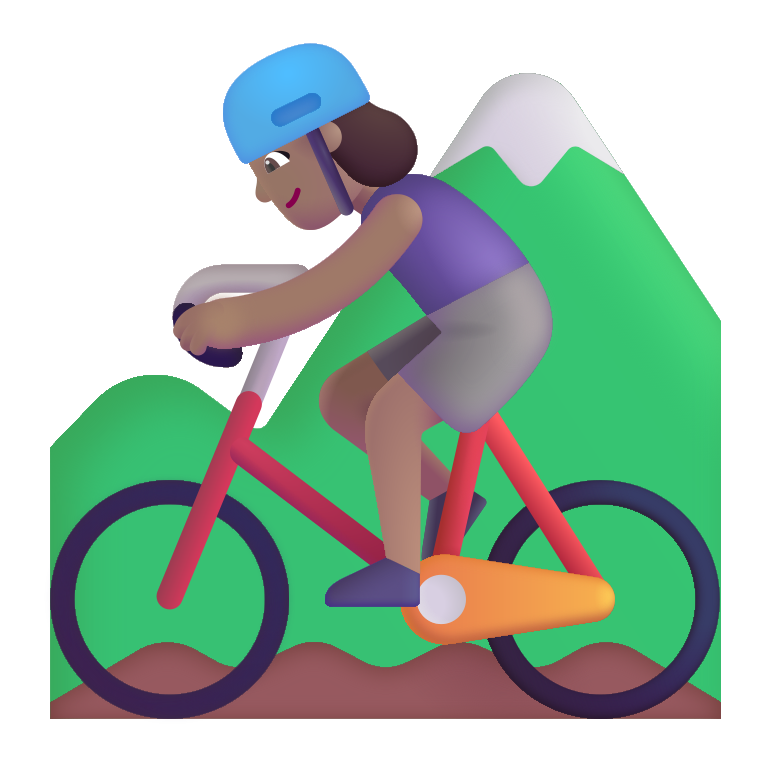
woman mountain biking color